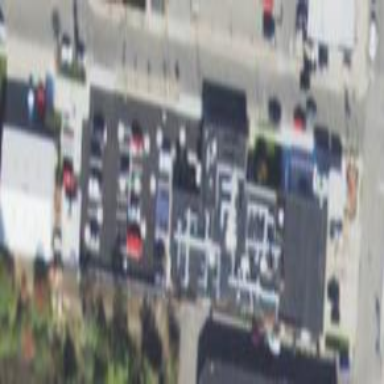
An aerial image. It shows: Fire station.